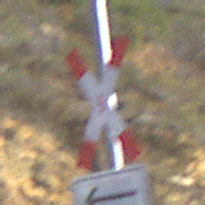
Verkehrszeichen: Andreaskreuz
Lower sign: RichtungsangabeDurchPfeile1
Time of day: MorningAfternoon
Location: Outdoor (RoadRail)
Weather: PartlyCloudy
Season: NotSpecified
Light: Natural